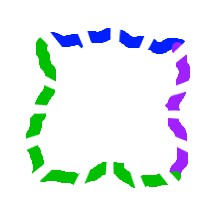
Shape: square